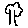
Label: tree